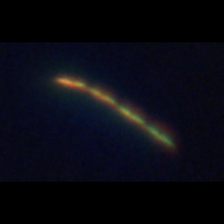
Taxon: Psuedo-nitzschia
Group: Diatoms